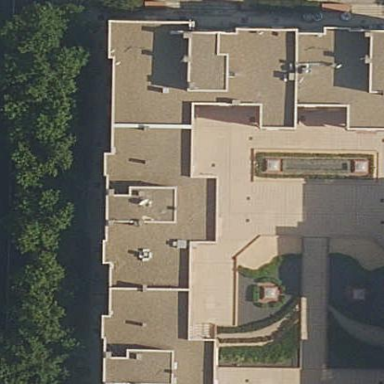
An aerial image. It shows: Residential building.